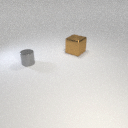
small gray metal cylinder to the left of large brown metal cube